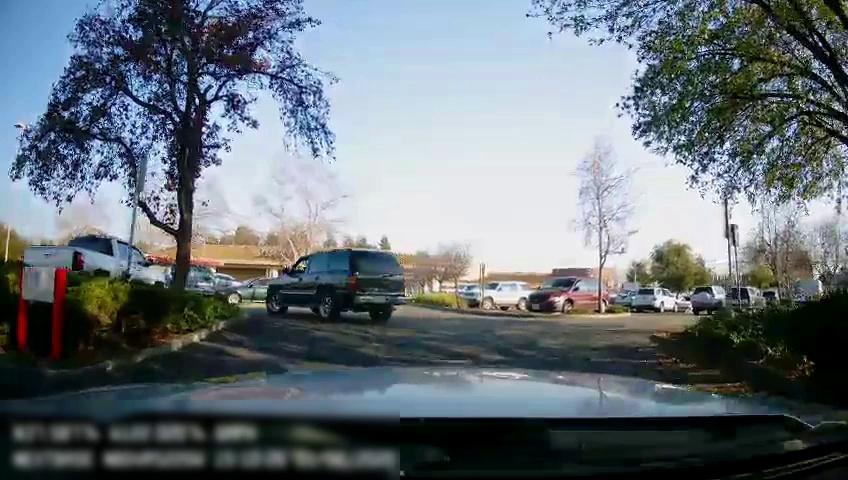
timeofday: Day
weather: Sunny
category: Drivable Space
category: Vehicles | Truck
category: Vehicles | SUV
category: Vehicles | Truck
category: Vehicles | Car
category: Vehicles | SUV
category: Vehicles | SUV
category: Vehicles | Truck
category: Vehicles | Car
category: Vehicles | SUV
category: Vehicles | SUV
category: Vehicles | SUV
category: Vehicles | Van
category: Vehicles | SUV
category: Vehicles | SUV
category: Vehicles | SUV